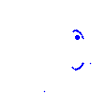
Particle: electron